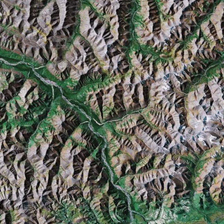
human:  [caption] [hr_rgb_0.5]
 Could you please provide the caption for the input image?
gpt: it is a large piece of mountain .

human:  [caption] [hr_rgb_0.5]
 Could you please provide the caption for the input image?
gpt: there are some green regions on the big mountain .

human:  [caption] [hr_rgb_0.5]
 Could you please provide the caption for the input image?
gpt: there are some green regions on the big mountain .

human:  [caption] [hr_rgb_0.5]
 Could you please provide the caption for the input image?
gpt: it is a large piece of mountain .

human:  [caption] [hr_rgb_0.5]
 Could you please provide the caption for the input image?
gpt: it is a large piece of mountain .